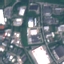
Label: Industrial